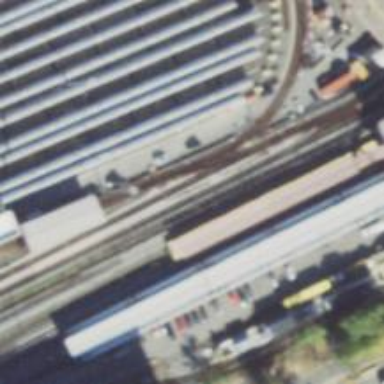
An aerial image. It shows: Yard area with electrified rail tracks.